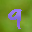
Label: 9